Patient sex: F
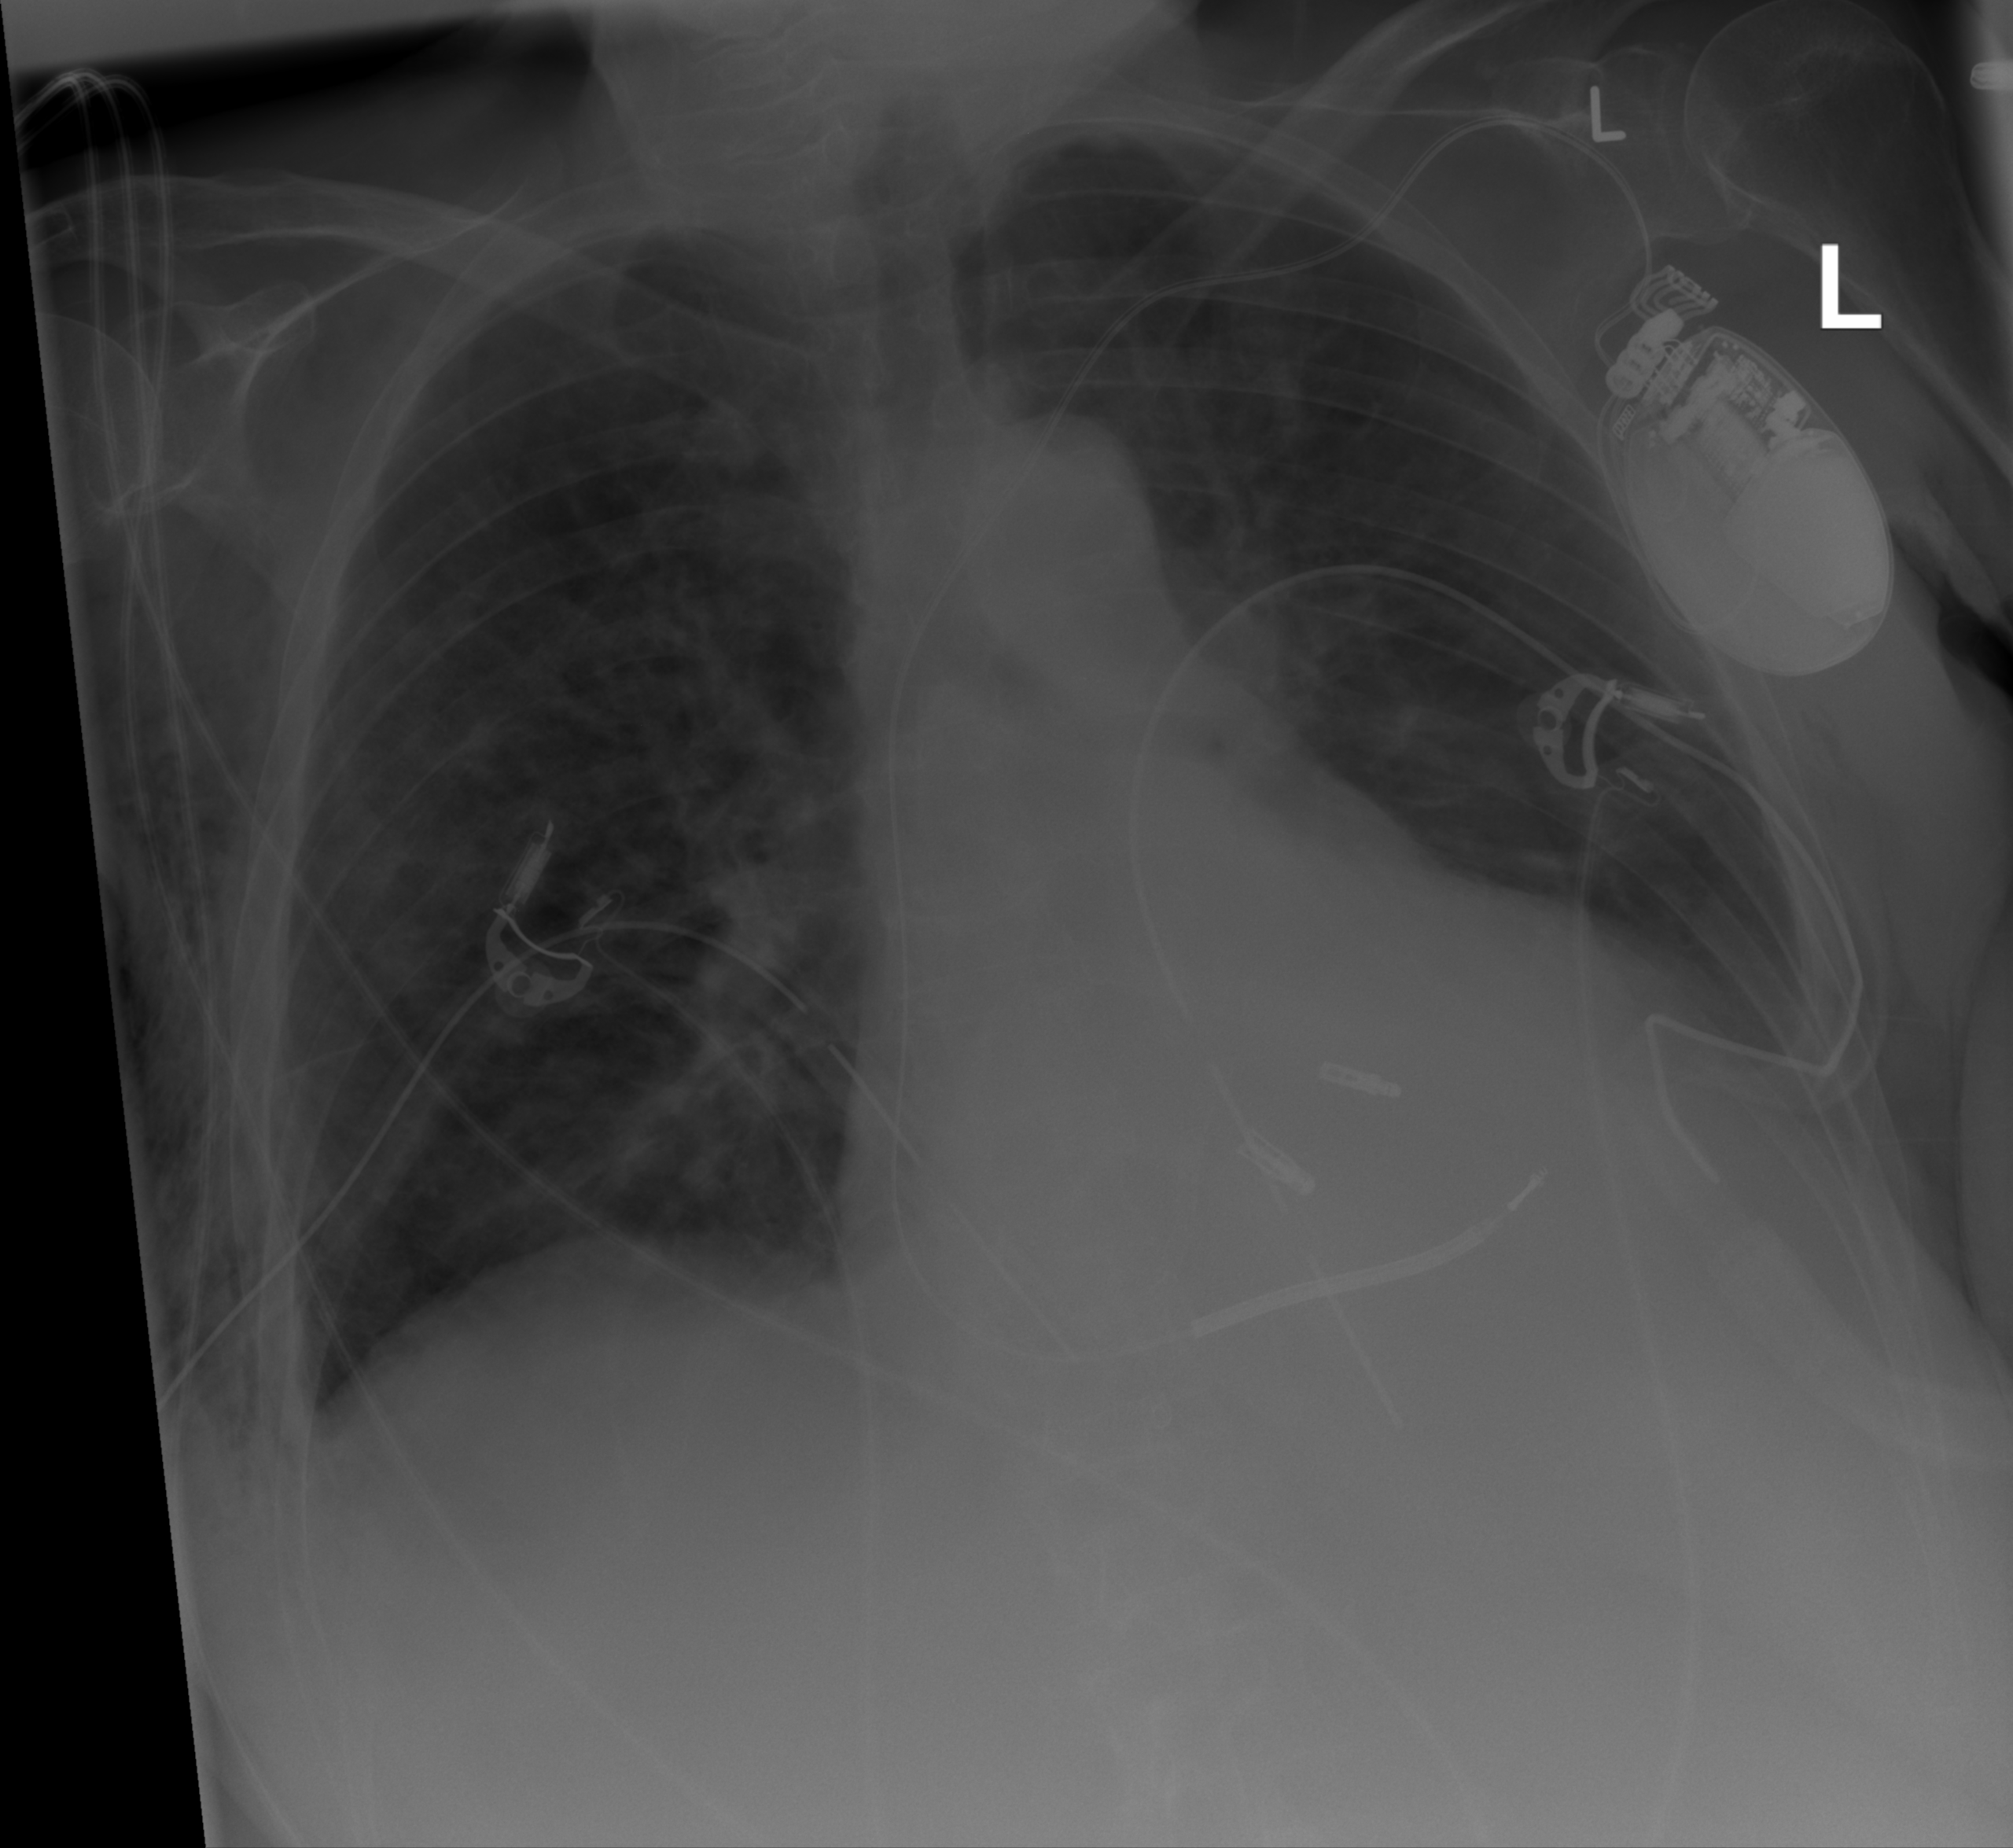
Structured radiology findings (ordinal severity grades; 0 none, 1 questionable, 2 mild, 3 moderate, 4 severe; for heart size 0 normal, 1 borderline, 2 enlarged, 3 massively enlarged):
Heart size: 2
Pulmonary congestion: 2
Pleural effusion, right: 0
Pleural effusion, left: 2
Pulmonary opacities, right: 1
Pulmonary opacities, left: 0
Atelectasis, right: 0
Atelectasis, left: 0